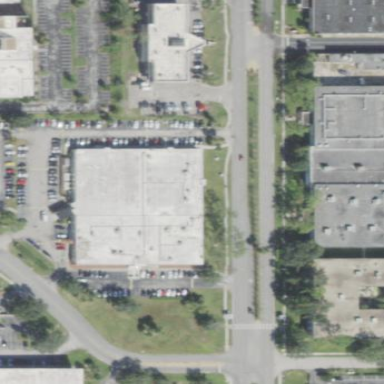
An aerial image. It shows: Building.